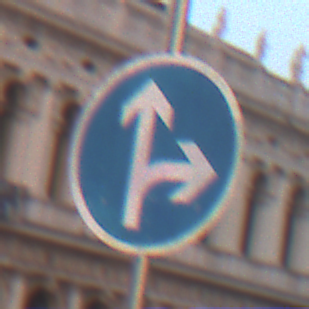
Verkehrszeichen: VorgeschriebeneFahrtrichtungGeradeausOderRechts
Umgebung: Outdoor, Urban
Tageszeit: SunriseSunset
Wetter: Clear
Licht: Natural
Jahreszeit: NotSpecified
Kontrast: MediumContrast